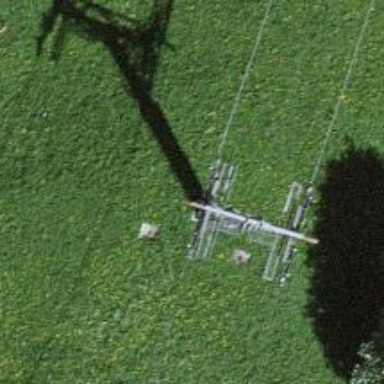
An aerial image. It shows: Pylon for aerialway.